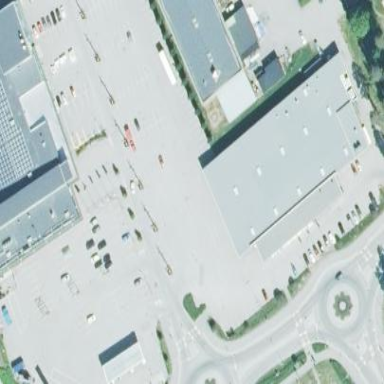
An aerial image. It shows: Commercial building housing supermarket.